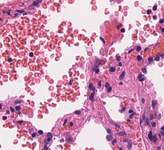
Tumor epithelial tissue: no
Tumor-associated stroma tissue: no
Normal tissue: yes